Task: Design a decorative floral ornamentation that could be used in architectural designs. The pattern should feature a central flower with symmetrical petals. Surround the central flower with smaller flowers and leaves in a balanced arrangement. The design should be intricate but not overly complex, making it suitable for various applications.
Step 1312:
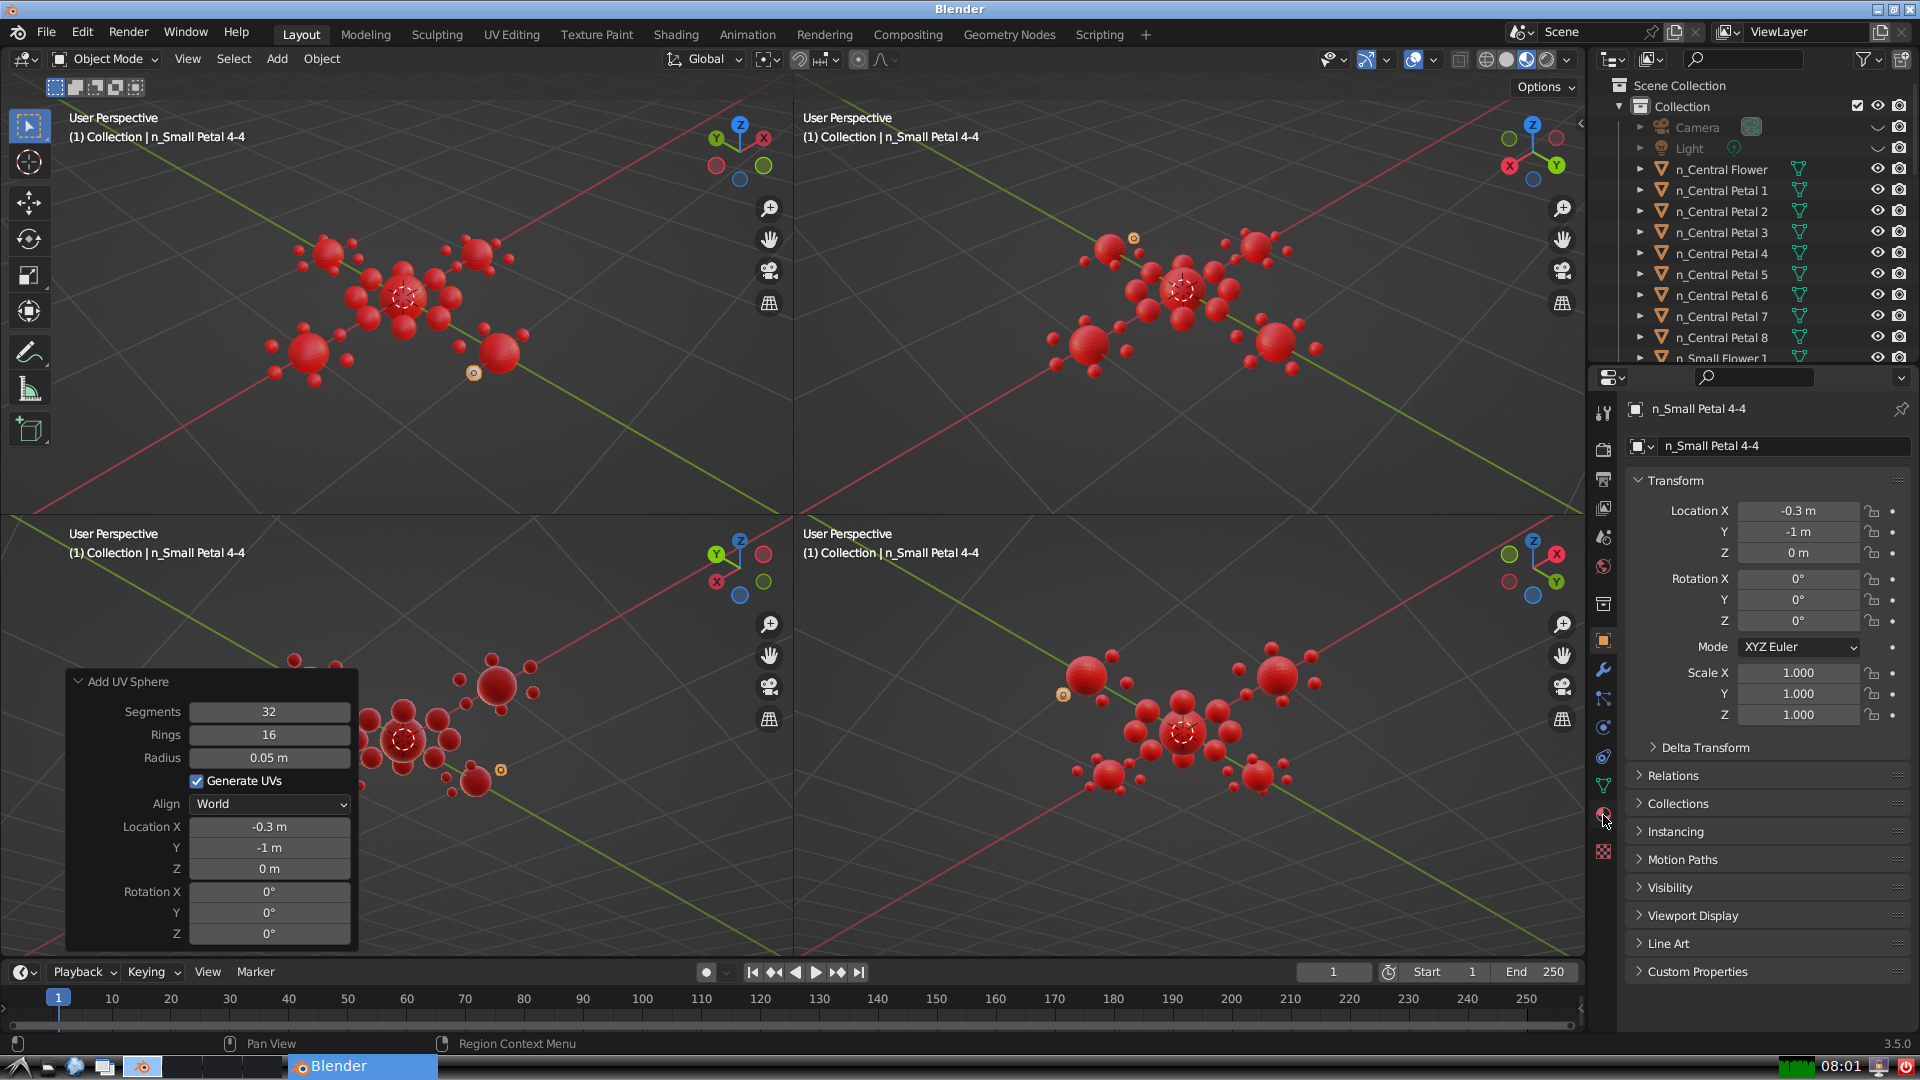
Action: click: no